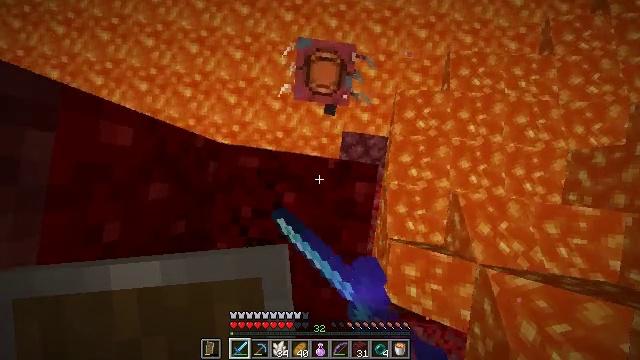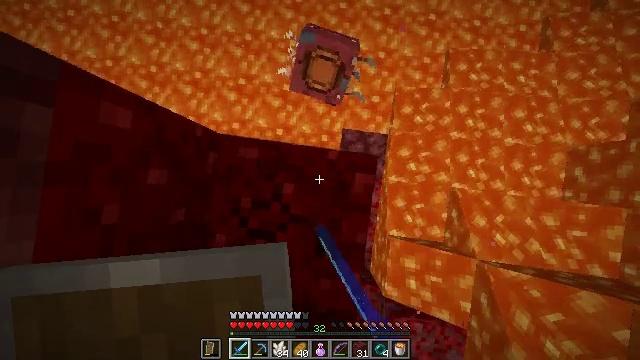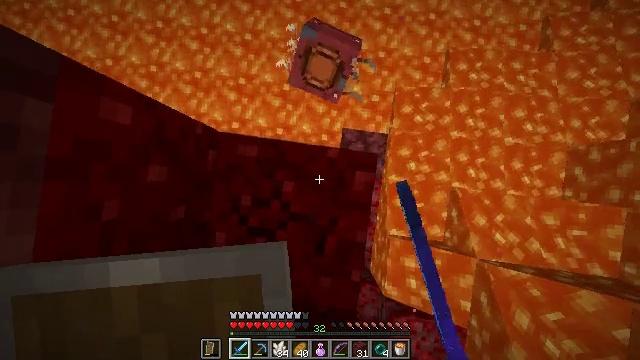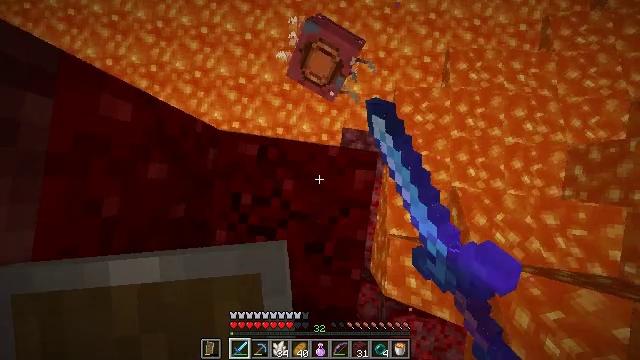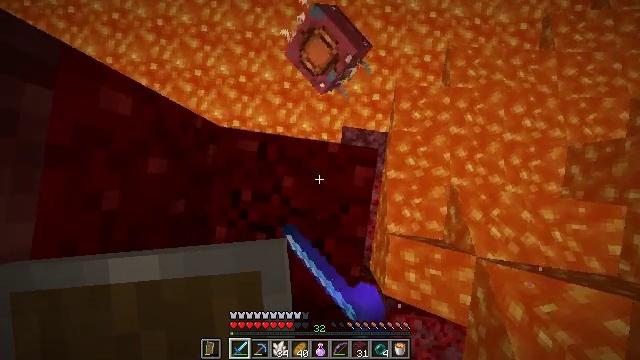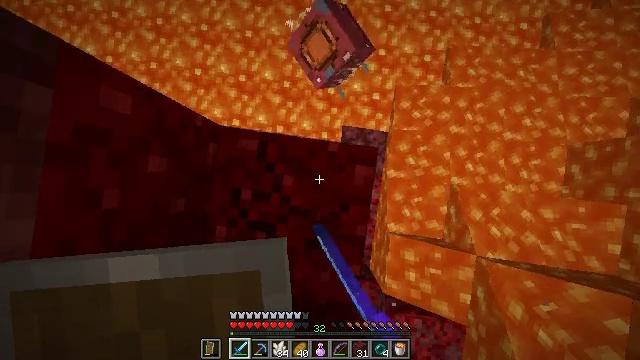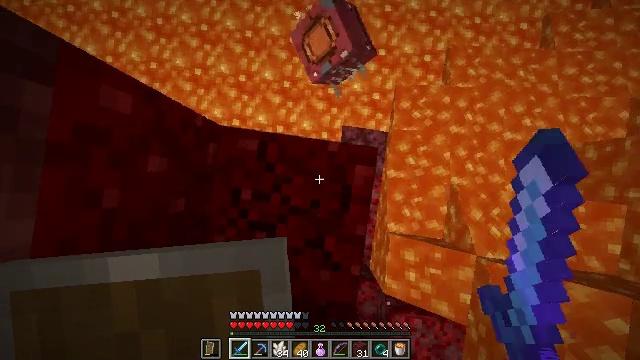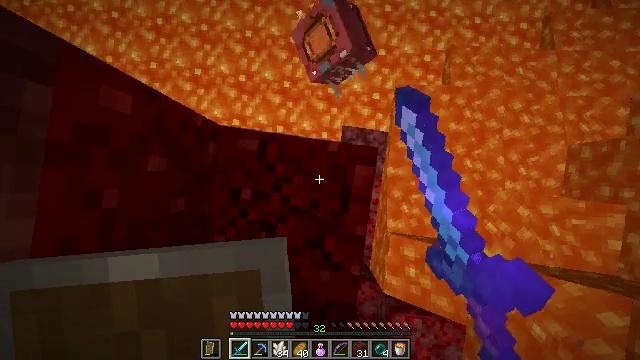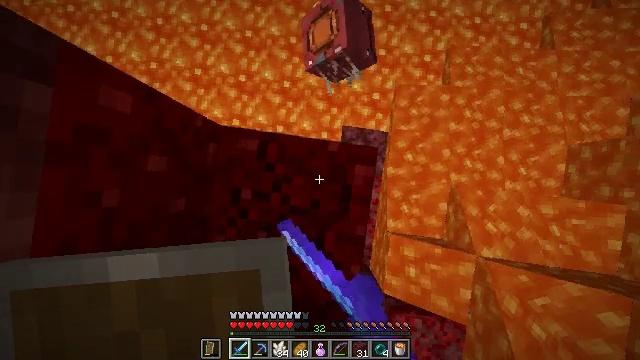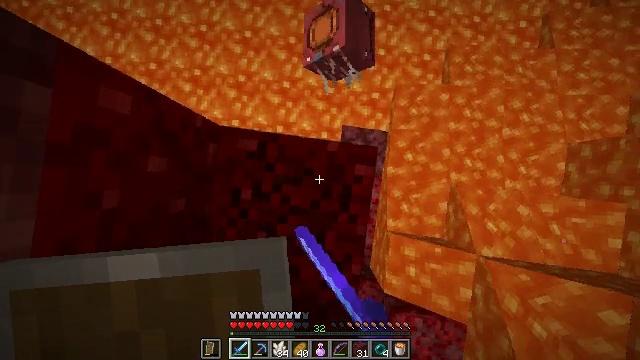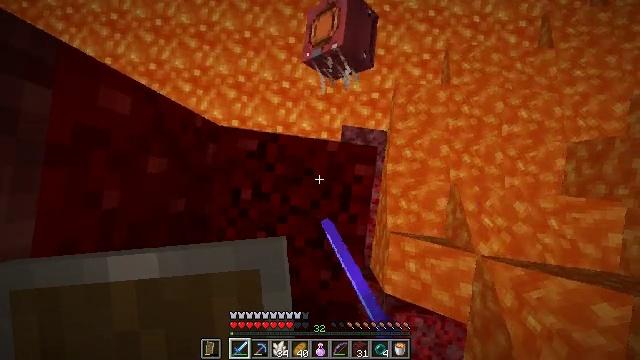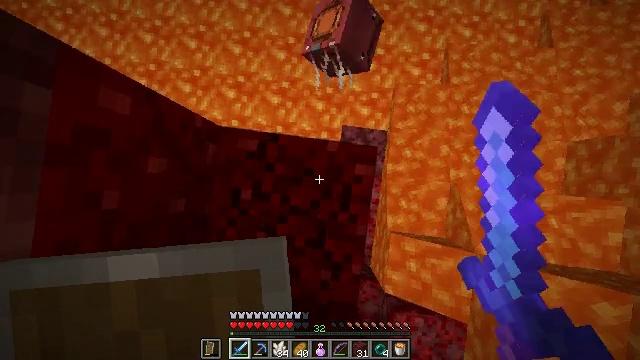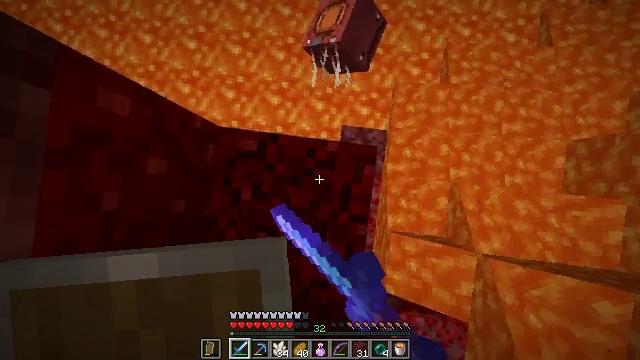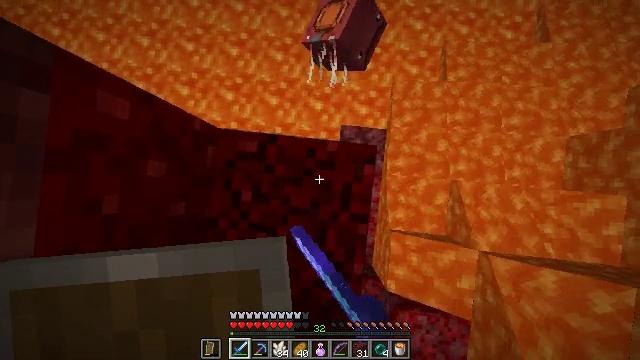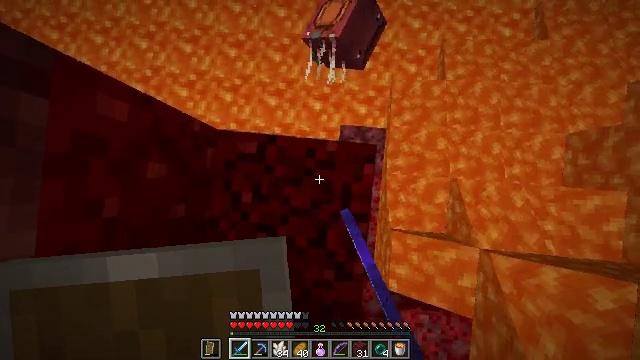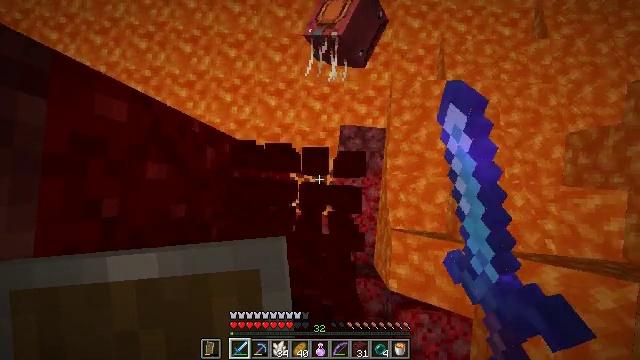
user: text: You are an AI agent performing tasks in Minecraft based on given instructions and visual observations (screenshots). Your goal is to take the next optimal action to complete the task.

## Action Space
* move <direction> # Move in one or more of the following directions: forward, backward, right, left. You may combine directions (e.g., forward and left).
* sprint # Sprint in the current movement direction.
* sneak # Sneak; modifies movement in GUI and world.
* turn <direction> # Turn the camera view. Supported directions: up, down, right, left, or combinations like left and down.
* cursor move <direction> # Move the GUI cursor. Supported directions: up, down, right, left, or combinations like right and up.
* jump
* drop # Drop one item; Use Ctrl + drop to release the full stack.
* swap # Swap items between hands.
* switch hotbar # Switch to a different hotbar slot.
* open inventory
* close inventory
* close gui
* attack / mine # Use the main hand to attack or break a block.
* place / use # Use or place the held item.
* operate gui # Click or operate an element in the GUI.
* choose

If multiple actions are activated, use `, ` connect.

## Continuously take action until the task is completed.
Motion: motion action
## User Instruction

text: Mine the nether wart block in the Nether.
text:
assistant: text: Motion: attack / mine
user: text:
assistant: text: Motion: attack / mine
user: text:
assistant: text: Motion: attack / mine
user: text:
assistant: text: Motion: attack / mine
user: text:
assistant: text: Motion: attack / mine
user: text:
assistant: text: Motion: attack / mine
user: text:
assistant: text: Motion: attack / mine
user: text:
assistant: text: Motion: attack / mine
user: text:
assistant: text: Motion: attack / mine
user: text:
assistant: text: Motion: attack / mine
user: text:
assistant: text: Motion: attack / mine
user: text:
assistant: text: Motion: attack / mine
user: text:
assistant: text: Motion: turn down, attack / mine
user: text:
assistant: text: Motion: turn down, attack / mine
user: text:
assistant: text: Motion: attack / mine
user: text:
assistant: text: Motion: attack / mine
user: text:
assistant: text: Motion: attack / mine
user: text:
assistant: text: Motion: attack / mine
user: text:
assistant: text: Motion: move back, attack / mine
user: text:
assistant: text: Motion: attack / mine